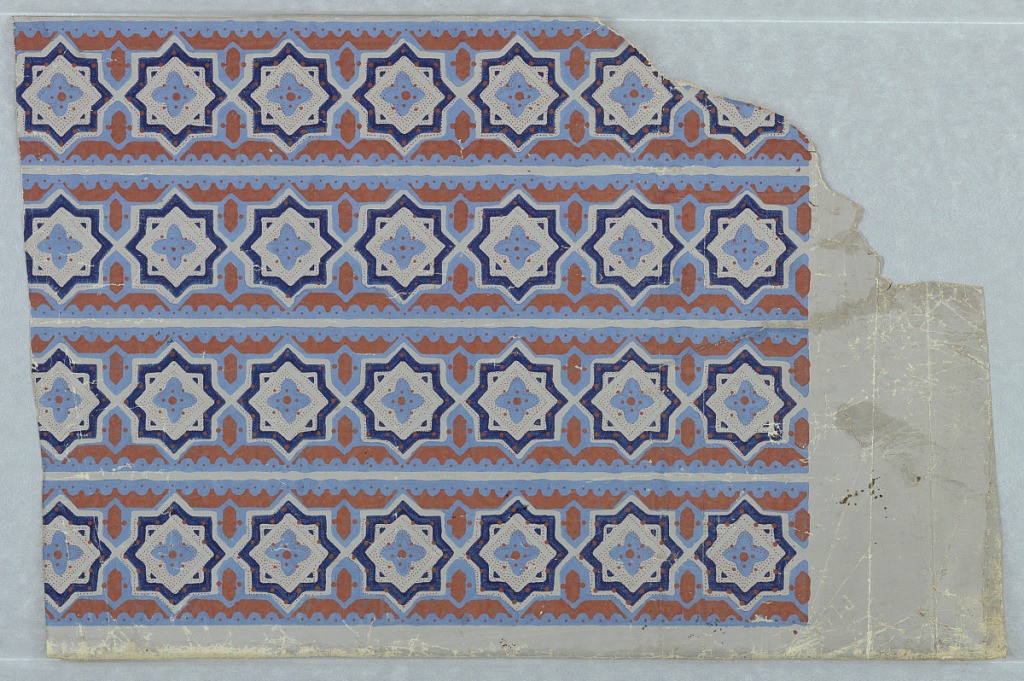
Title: Sidewall
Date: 1820–30
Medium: Block-printed on handmade paper
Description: Horizontal rectangle, with four parallel bands set with open octagonal figures, joined with notched red stripes.